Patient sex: M
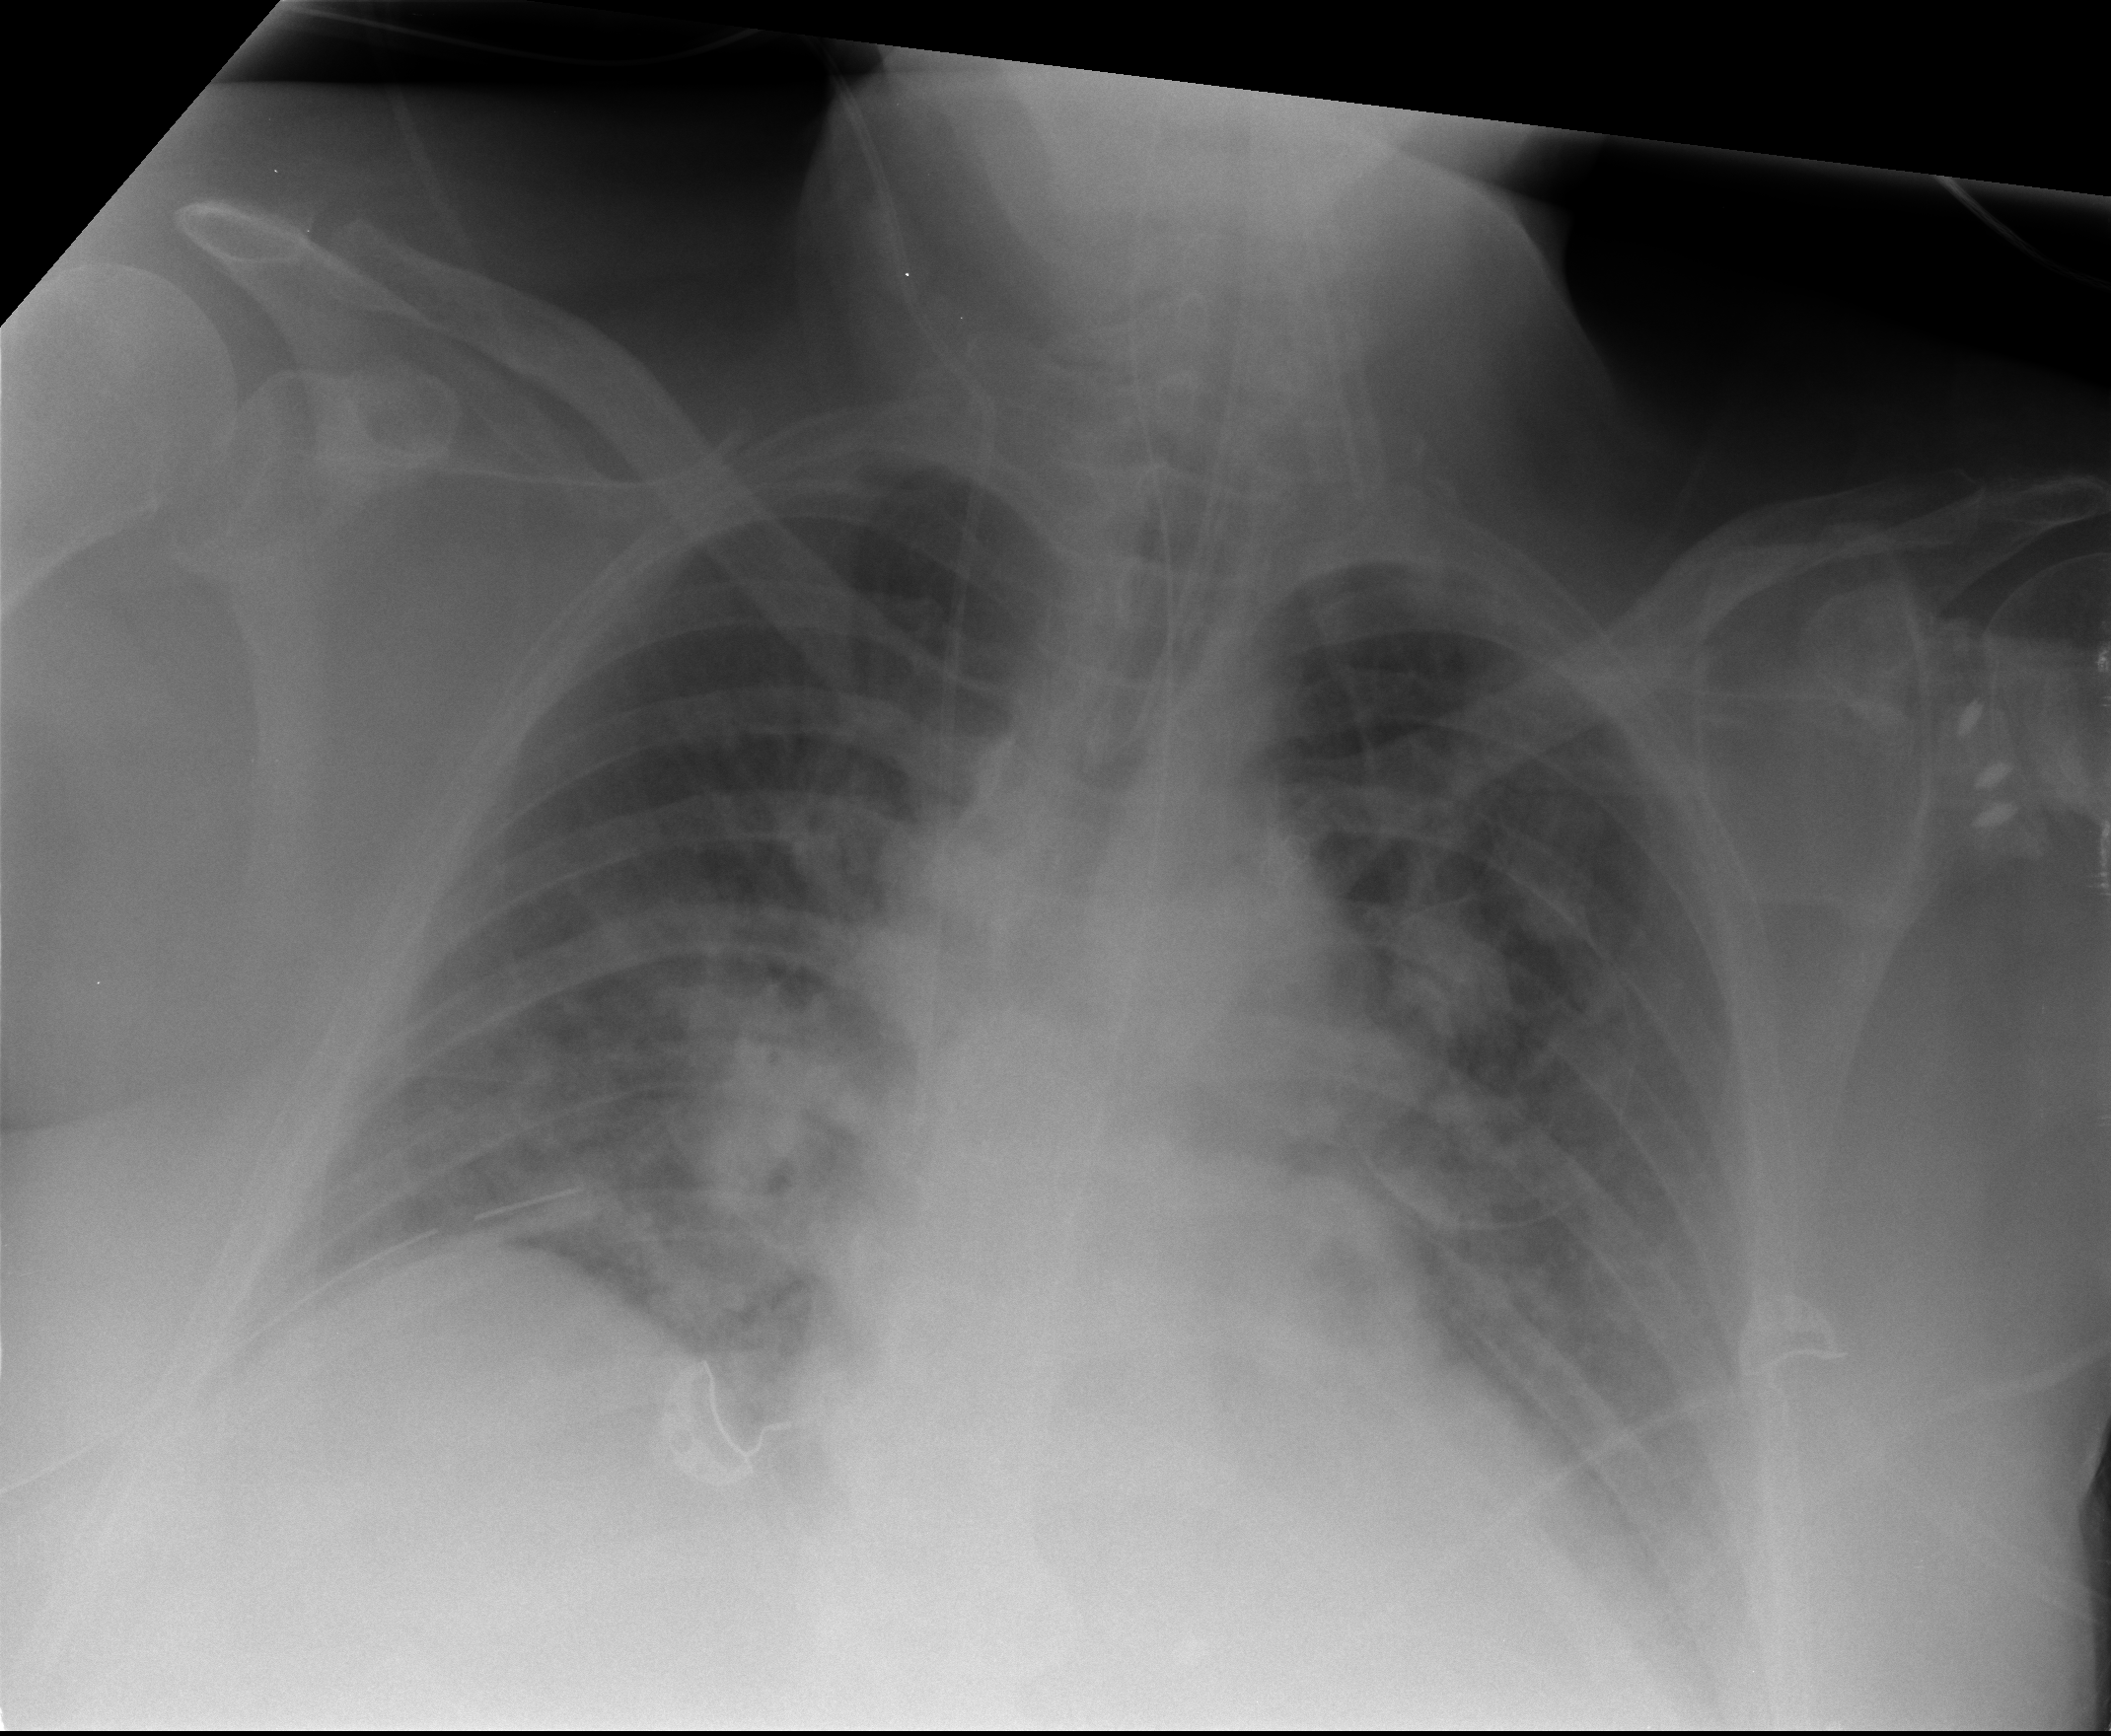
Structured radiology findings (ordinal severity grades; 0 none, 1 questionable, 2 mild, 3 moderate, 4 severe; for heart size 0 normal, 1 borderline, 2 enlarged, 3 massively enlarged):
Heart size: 2
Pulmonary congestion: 2
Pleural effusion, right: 0
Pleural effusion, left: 2
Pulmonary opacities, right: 2
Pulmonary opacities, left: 1
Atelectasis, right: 2
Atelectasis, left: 2